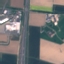
Land use / land cover class: Highway